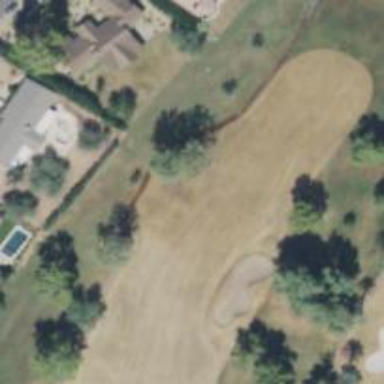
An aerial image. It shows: View of golf hole.